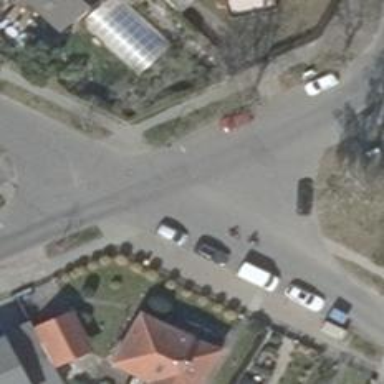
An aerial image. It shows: Footway.